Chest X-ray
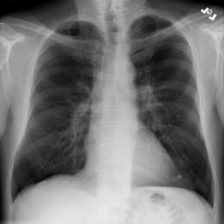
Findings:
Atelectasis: negative
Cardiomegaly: negative
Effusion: negative
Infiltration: negative
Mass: negative
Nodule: negative
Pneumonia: negative
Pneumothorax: negative
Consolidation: negative
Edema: negative
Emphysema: negative
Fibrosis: negative
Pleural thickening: negative
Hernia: negative